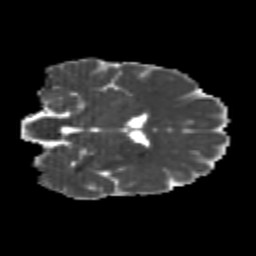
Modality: MD
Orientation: coronal
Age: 24
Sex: male
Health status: healthy
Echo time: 0.074 s